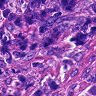
Metastatic tissue present: yes